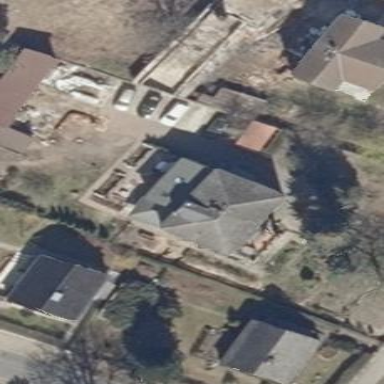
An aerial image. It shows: Hipped roof on residential building.